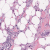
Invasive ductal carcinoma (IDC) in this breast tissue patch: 1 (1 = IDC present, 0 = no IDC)